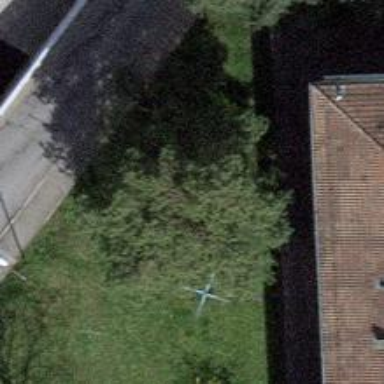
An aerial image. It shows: Evergreen needle-leaved tree.